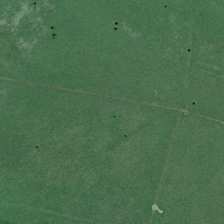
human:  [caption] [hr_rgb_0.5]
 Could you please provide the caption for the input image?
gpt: it is a piece of green meadow .

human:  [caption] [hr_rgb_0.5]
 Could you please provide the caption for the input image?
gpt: it is a piece of green meadow .

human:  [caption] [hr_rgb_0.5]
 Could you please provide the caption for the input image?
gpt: it is a piece of green meadow .

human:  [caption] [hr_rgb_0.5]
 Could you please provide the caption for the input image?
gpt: it is a piece of green meadow .

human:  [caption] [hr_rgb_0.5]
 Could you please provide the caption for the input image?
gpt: it is a piece of green meadow .